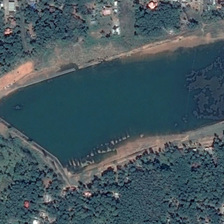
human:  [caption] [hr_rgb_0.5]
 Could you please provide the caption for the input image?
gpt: many green trees are around an almost rectangular pond .

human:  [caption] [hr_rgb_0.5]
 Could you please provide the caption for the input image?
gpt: many green trees are around an almost rectangular pond .

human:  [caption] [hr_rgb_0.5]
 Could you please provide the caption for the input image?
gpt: many green trees are around an almost rectangular pond .

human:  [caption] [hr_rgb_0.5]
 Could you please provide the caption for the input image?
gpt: many green trees are around an almost rectangular pond .

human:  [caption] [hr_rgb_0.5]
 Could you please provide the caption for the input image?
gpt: many green trees are around an almost rectangular pond .